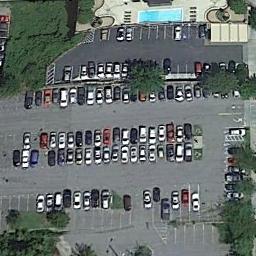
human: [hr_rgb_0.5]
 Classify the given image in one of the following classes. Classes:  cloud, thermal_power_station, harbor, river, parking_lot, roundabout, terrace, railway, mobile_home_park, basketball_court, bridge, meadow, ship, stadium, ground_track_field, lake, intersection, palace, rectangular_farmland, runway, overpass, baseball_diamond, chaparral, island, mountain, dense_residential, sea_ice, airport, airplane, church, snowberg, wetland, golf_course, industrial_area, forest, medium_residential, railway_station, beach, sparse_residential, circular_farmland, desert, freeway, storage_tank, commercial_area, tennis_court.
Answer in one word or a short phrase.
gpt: parking_lot